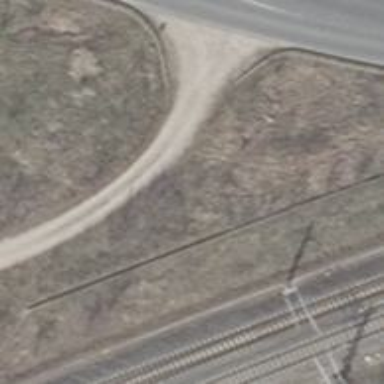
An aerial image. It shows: Service road.